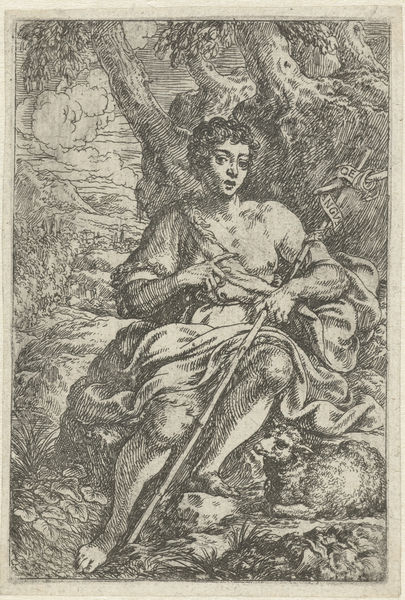
Titel: Johannes de Doper
Künstler: Jonas Umbach
Standort: Amsterdam
Institution: Rijksmuseum
Schlagwörter: baum, berg, blätter, fuß, himmel, laub, mann, weiß, wolken, baumstämme, bäume, landschaft, stadt, äste, finger, frau, schwarz, zeichnung, ausblick, haus, tuch, weg, johannes, täufer, ast, baumstamm, stamm, blatt, locken, wald, turm, stab, berge, dorf, grafik, graphik, stämme, lamm, schaf, knabe, kreuz, einöde, wurzel, druck, druckgraphik, druckgrafik, radierung, jüngling, wurzeln, siedlung, kraut, spruchband, schriftband, kreuzstab, 1600, heiligeer